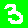
Digit: 3